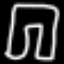
Label: pants